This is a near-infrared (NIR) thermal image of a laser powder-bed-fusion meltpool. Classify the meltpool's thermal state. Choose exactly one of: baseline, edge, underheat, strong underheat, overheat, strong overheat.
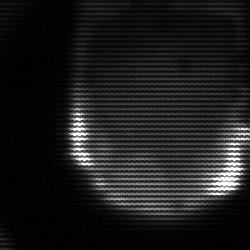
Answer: edge